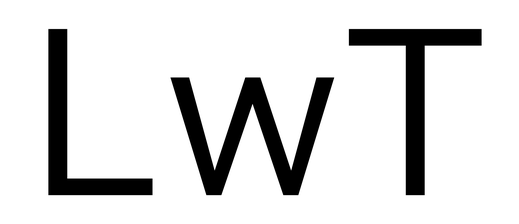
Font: InstrumentSans_Regular